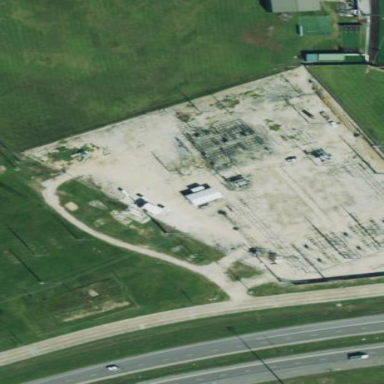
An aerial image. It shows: Outdoor distribution power substation.